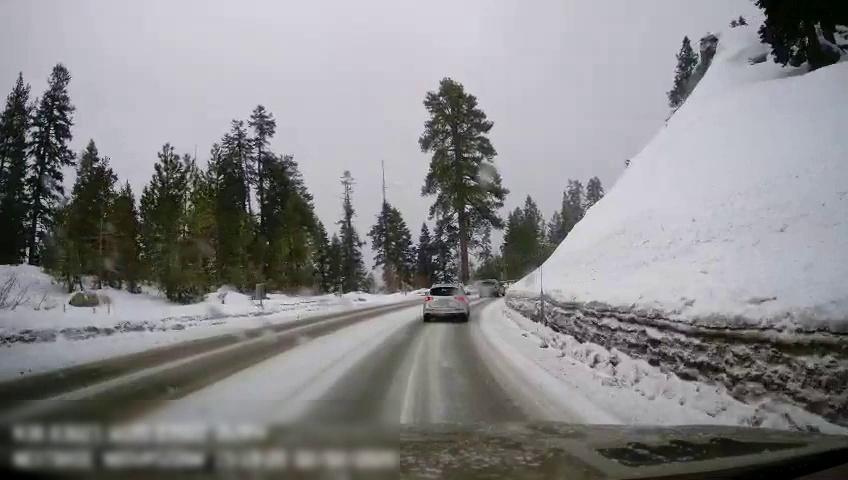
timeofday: Day
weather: Snowy
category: Drivable Space
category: Vehicles | Car
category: Vehicles | Car